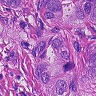
Metastatic tissue present: yes